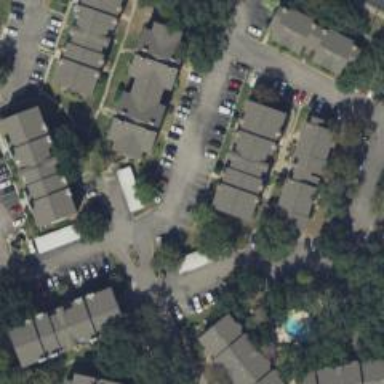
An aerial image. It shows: Residential area with apartments.